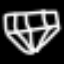
Label: diamond